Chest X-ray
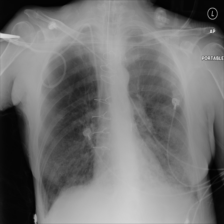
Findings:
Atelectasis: negative
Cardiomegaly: negative
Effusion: negative
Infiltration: positive
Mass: negative
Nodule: negative
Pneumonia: negative
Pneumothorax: negative
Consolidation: negative
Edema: negative
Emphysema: negative
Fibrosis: negative
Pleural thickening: negative
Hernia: negative